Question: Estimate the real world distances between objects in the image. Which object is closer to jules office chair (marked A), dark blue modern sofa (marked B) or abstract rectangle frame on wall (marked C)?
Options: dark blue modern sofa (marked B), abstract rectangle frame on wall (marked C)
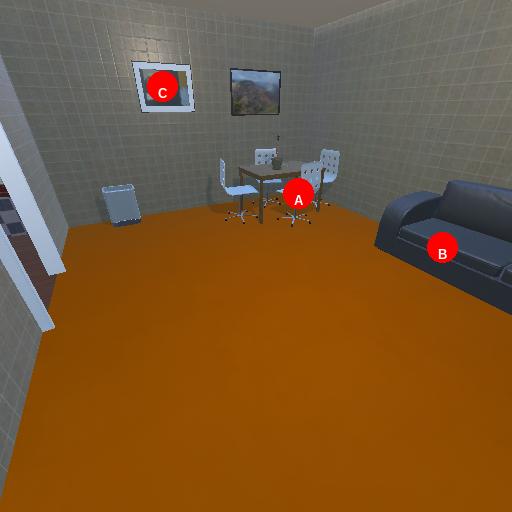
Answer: dark blue modern sofa (marked B)